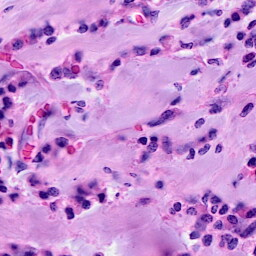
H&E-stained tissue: Breast